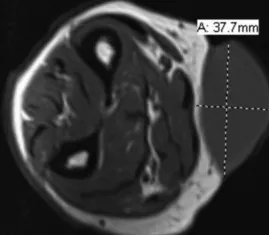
Magnetic resonance image of the right forearm showing the extent of the lesion.
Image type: radiology (mri)